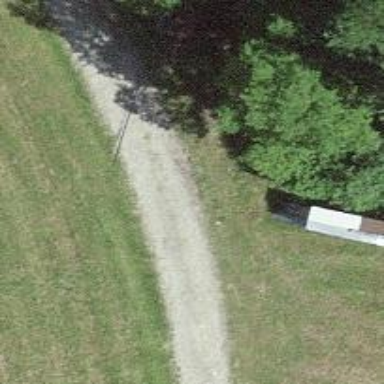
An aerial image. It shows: Driveway with grade 2 tracktype.